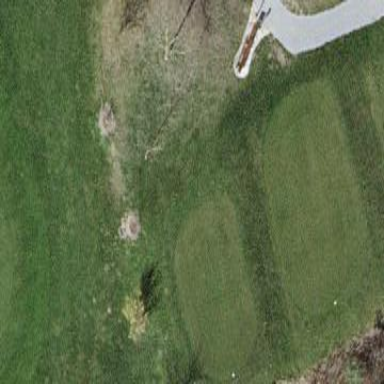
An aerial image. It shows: Grass area designated as golf tee.